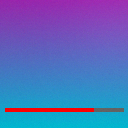
Screen state: on